Question: ( )
jQuery UI's draggable widget has options for snapping to a grid, but no way to set what the grid is relative to.
For example, we've got a clearly defined 20x20 grid in our drop target. A drag item that starts at 0,0 within the drop target will snap in correspondence with the grid. But a drag item that starts at a different location, or outside the drop target, will not line up with that grid.

<URL>
'''
<div class="drop-target">
<div class="drag-item">Drag me</div>
<div class="drag-item" style="left:87px;top:87px;">Drag me</div>
</div>
<div class="outside-drag-item">Drag me</div>
'''
'''
$(function() {
$(".drag-item").draggable({
grid: [20, 20]
});
$(".outside-drag-item").draggable({
grid: [20, 20],
helper:"clone"
});
$(".drop-target").droppable({
accept: ".drag-item"
});
});
'''
Is there way to snap to a specific grid using jQuery draggable?
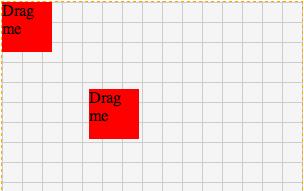
Answer: I'm going to go ahead and post an answer here, too, though I came here via <URL>.
You can create your own snap-to-grid functionality very easily inside the 'drag' event on a jQuery UI draggable.
Basically, you want to check how close the current ui position is at any point that the draggable is being dragged to a grid. That proximity can always be represented as the remainder of the position divided by the grid. If that remainder is less than or equal to the snapTolerance, then just set the position to what it would be without that remainder.
That was weird to say in prose. In the code it should be more clear:
<URL>
'''
// Custom grid
$('#box-3').draggable({
drag: function( event, ui ) {
var snapTolerance = $(this).draggable('option', 'snapTolerance');
var topRemainder = ui.position.top % 20;
var leftRemainder = ui.position.left % 20;
if (topRemainder <= snapTolerance) {
ui.position.top = ui.position.top - topRemainder;
}
if (leftRemainder <= snapTolerance) {
ui.position.left = ui.position.left - leftRemainder;
}
}
});
'''